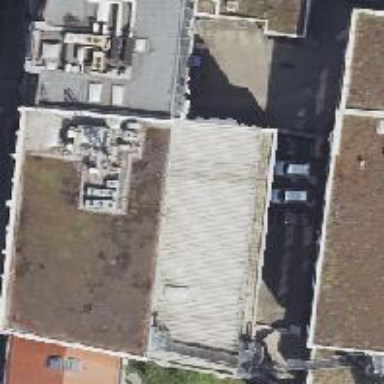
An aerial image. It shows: Office building with unique double saltbox roof shape.